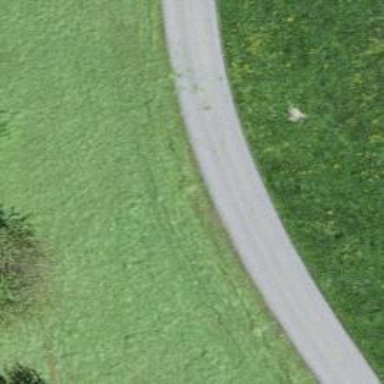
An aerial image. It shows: Paved service road with grade 1 track type.